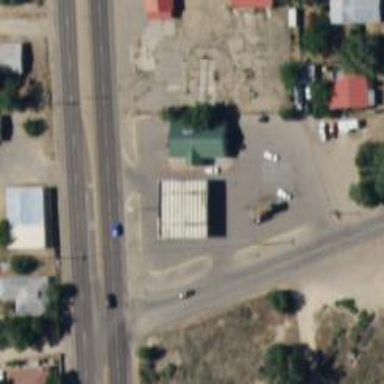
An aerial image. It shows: Convenience shop.